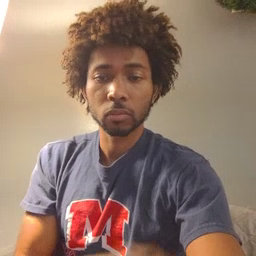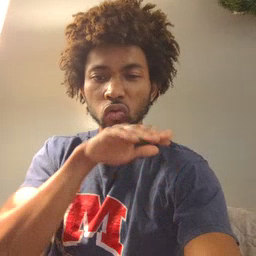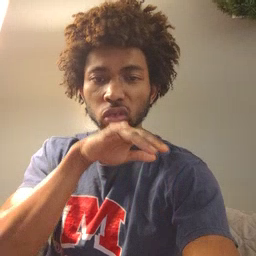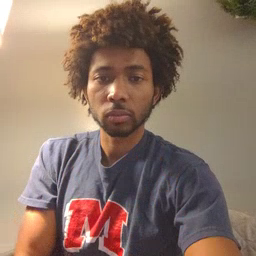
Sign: dirty